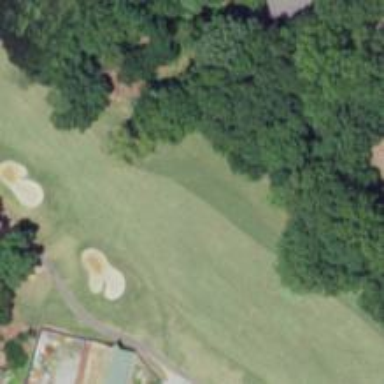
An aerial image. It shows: Grassy area designated as golf fairway.